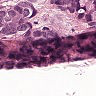
Metastatic tissue present: yes